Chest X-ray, PA view. Patient: 26 years old, sex M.
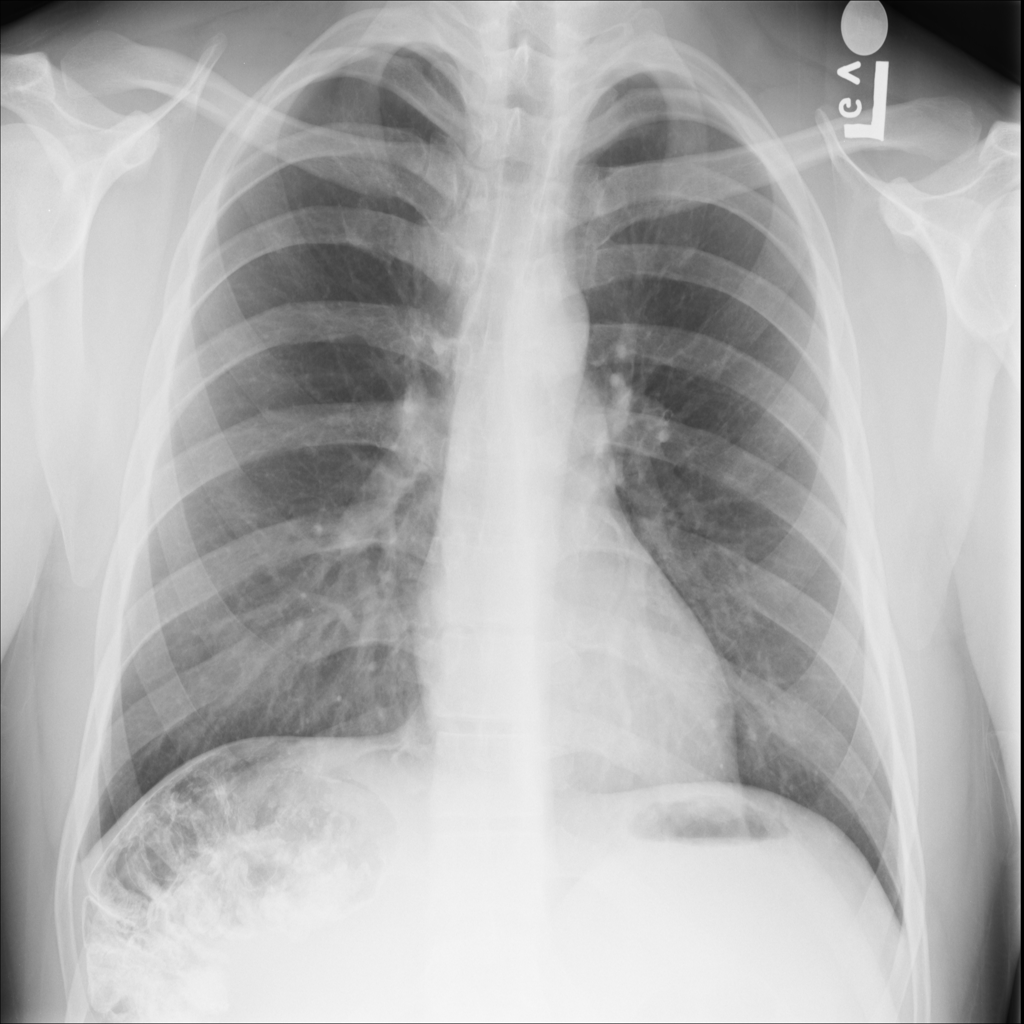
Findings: No Finding